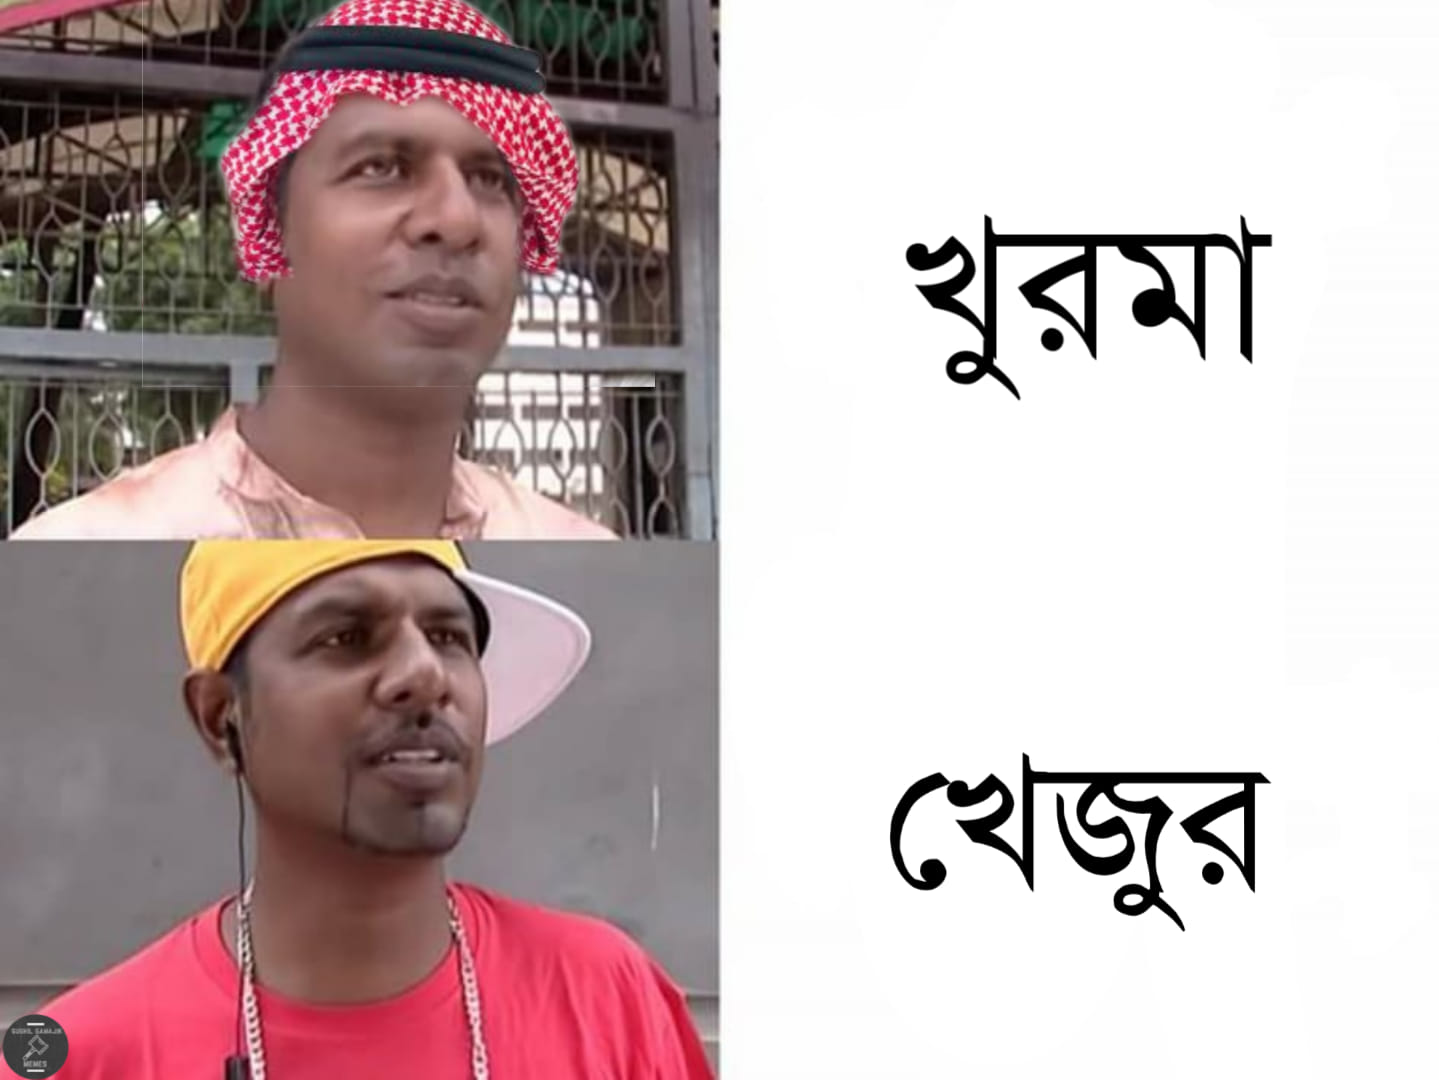
Caption: খুরমা     খেজুর
Label: non-hate